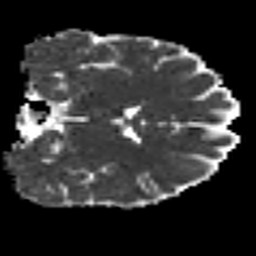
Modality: MD
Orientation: coronal
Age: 21
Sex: female
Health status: healthy
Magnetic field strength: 3 T
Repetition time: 9 s
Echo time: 0.093 s